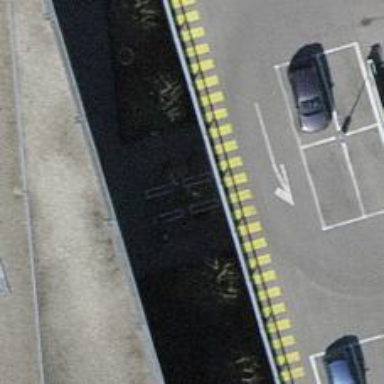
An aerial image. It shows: Bicycle parking area with wall loops for securing bikes.